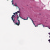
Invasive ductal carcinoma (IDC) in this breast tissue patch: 0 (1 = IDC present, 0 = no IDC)